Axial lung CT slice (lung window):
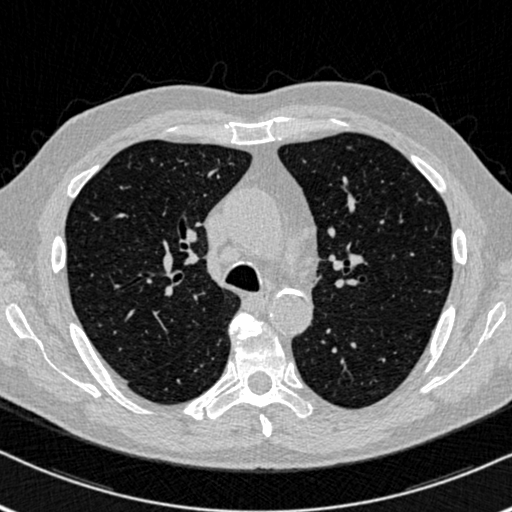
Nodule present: no